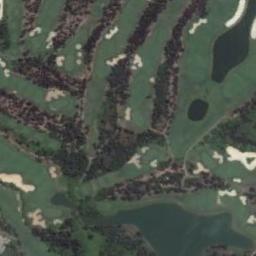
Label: golf_course